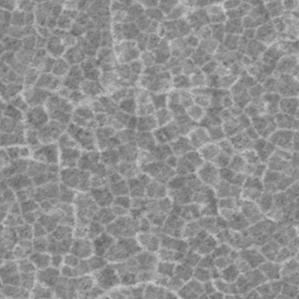
Label: frost